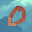
Label: 0